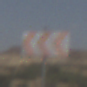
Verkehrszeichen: RichtungstafelnInKurvenGrossRechts
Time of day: Midday
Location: Outdoor (Nature)
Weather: PartlyCloudy
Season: NotSpecified
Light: Natural